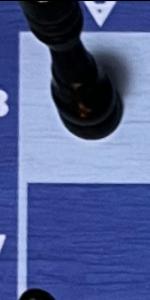
Label: Empty